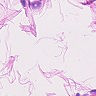
Metastatic tissue present: no